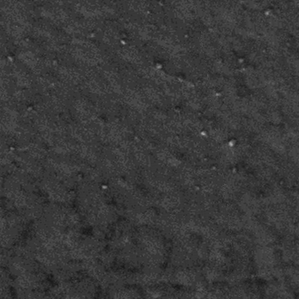
Label: frost